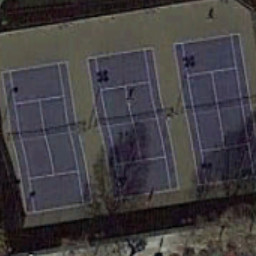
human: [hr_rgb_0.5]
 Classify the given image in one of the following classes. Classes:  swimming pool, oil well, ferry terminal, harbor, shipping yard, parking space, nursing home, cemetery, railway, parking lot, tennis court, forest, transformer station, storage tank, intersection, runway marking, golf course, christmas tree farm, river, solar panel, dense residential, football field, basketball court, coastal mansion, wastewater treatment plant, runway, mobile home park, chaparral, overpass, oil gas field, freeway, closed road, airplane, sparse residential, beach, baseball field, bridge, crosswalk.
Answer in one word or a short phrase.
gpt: tennis court